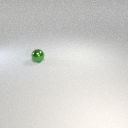
small green metal sphere